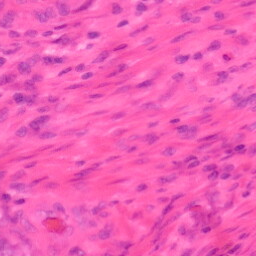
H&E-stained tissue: Colon